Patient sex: M
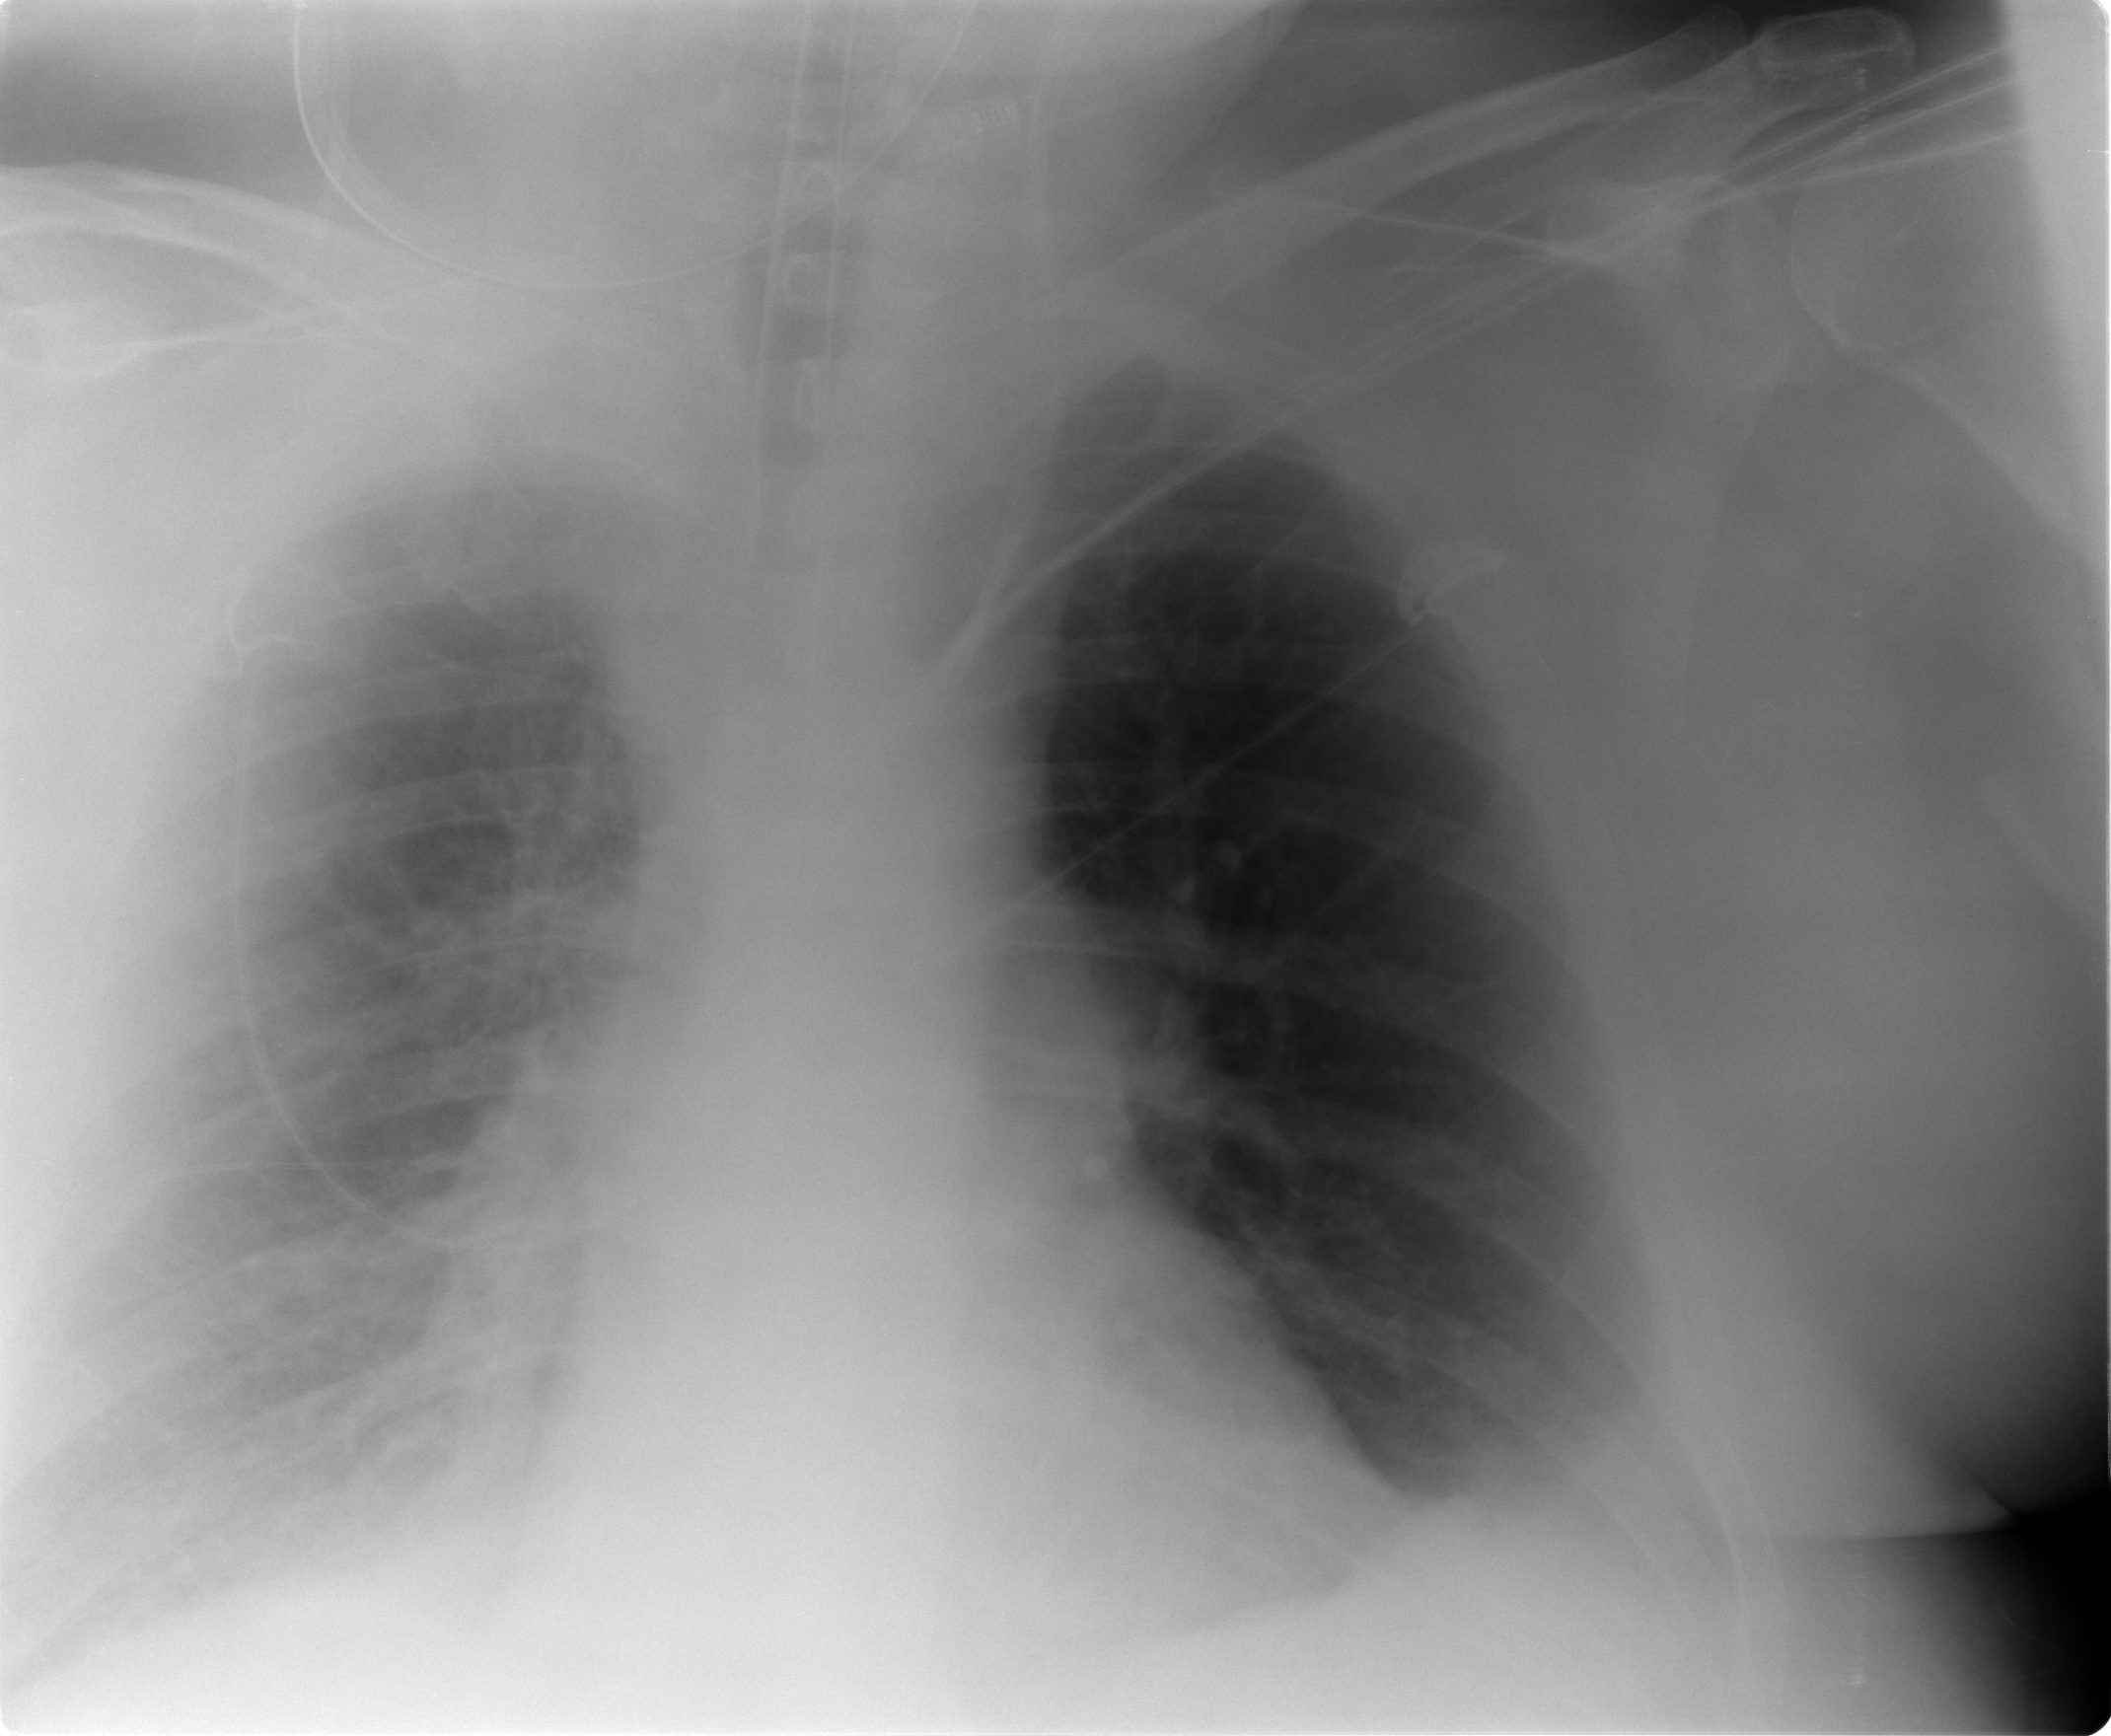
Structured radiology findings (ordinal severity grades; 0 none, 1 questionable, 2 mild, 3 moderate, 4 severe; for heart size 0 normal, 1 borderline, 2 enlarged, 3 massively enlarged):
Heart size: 1
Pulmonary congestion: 0
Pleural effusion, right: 2
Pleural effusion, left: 1
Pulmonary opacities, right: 2
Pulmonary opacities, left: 1
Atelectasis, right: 2
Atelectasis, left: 1